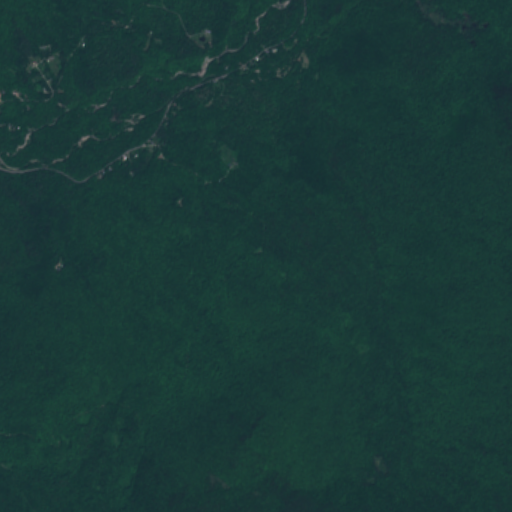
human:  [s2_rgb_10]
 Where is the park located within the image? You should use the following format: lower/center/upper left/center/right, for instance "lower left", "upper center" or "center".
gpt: The park is located in the upper left of the image.
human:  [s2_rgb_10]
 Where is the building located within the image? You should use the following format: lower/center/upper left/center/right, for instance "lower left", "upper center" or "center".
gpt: The building is located in the upper center of the image.
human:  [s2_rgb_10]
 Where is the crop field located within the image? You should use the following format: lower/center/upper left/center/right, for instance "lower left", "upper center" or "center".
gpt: There is no crop field in the image.